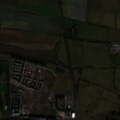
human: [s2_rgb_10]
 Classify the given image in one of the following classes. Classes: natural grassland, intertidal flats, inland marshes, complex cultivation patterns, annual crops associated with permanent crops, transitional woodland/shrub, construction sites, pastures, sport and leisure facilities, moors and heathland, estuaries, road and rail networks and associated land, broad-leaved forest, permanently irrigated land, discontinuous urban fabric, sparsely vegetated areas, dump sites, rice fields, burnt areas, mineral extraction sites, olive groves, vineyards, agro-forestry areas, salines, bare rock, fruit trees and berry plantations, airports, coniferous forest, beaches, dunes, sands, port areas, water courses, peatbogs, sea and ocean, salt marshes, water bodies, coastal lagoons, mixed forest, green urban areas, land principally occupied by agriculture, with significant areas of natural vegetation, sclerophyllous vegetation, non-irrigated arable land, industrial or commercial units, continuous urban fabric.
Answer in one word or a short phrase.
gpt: discontinuous urban fabric, industrial or commercial units, construction sites, green urban areas, non-irrigated arable land